Field crop: maize
Growth stage: 2
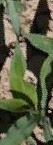
Species: maize